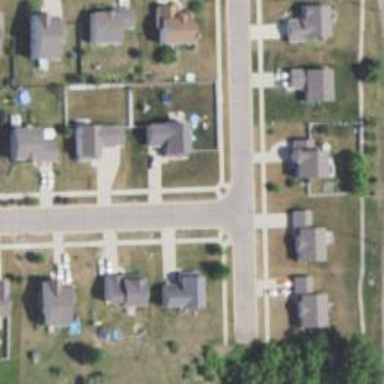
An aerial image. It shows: Residential road.